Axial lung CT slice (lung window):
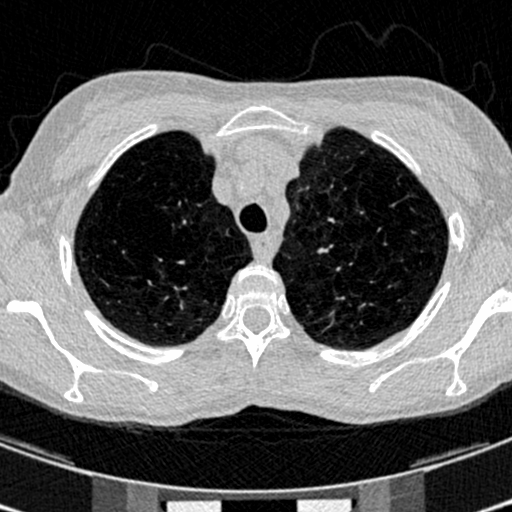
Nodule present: no